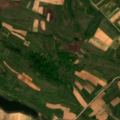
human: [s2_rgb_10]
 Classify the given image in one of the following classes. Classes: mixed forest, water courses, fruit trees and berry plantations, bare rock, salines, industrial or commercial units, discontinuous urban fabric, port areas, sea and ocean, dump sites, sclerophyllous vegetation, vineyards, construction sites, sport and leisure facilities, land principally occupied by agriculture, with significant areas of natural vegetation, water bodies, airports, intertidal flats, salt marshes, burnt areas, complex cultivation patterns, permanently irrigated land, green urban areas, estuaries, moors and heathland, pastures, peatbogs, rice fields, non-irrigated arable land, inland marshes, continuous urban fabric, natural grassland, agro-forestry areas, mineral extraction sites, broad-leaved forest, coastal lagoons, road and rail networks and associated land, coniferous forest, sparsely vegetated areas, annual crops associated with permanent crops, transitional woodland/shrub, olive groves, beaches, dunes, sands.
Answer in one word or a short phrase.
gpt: non-irrigated arable land, complex cultivation patterns, land principally occupied by agriculture, with significant areas of natural vegetation, water bodies